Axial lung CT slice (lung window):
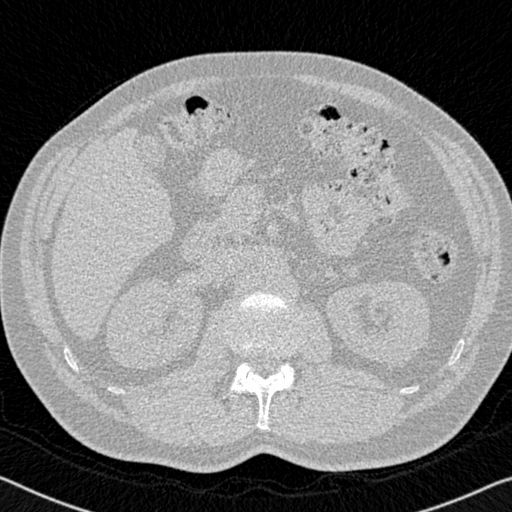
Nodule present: no